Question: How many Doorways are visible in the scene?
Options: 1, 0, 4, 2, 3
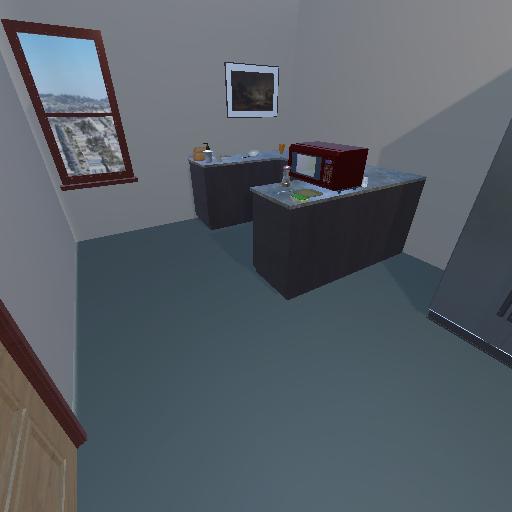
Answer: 1